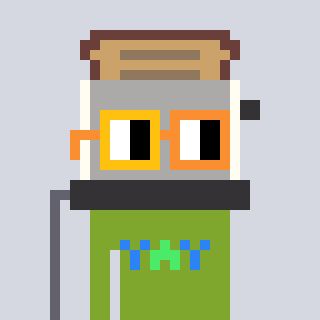
a pixel art character with square yellow and orange glasses, a toaster-shaped head and a slimegreen-colored body on a cool background